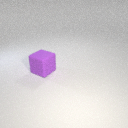
large purple rubber cube